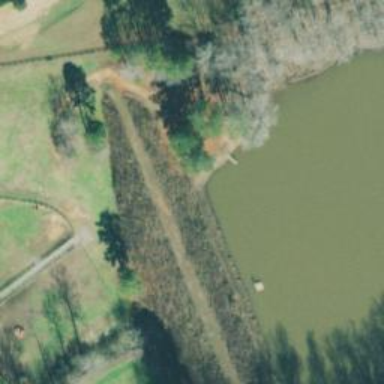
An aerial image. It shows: Reservoir area.